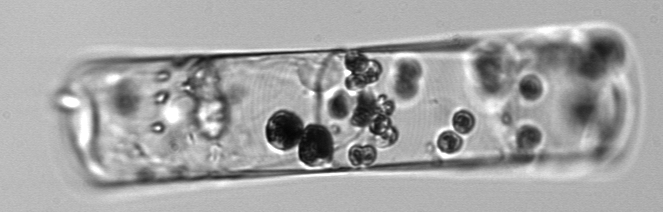
Label: Guinardia_flaccida